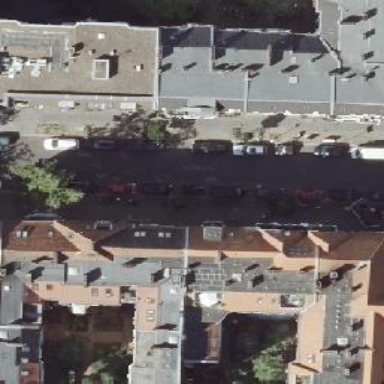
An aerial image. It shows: Building consisting of apartments with double saltbox roof shape.